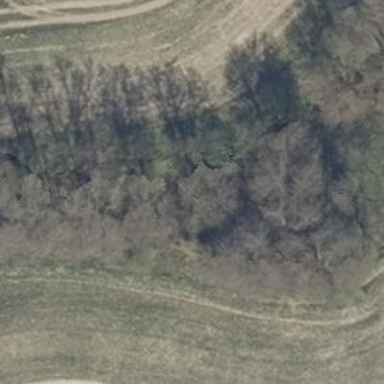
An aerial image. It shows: Row of deciduous broadleaved trees.